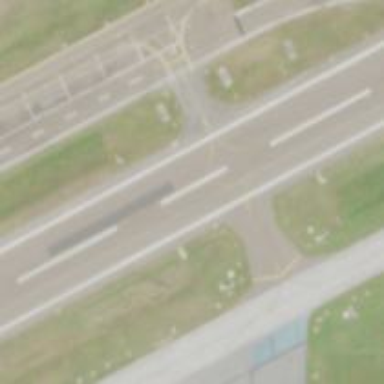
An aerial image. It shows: Image of taxiway at airport.